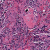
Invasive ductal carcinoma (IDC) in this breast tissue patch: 1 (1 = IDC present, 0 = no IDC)